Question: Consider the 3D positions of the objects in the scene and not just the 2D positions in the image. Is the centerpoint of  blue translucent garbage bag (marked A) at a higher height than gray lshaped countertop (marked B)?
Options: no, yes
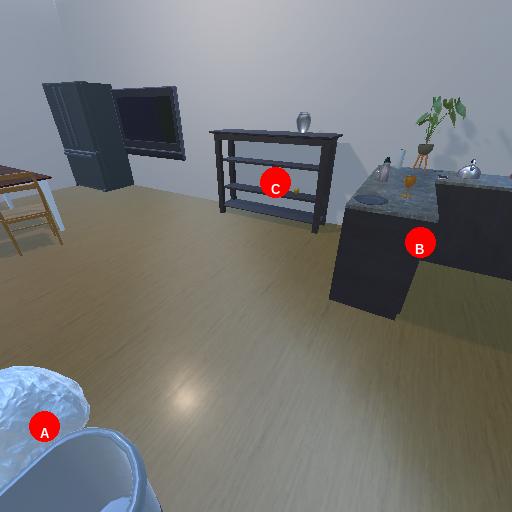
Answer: no